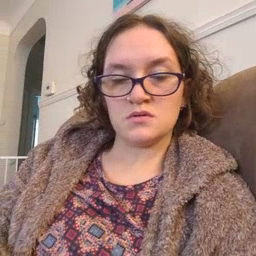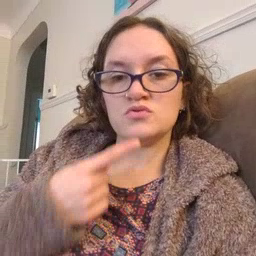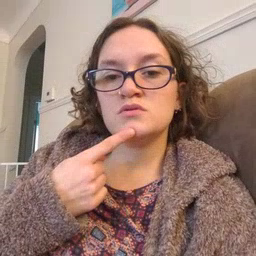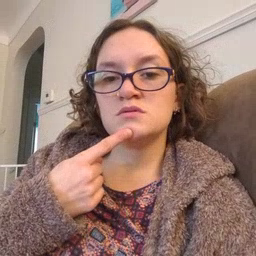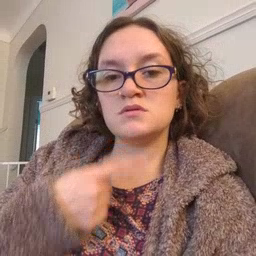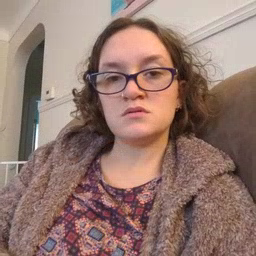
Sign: chin